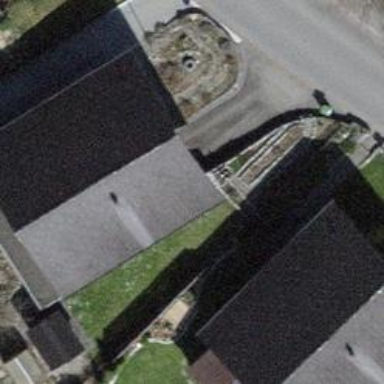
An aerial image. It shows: Building with tiled roof.